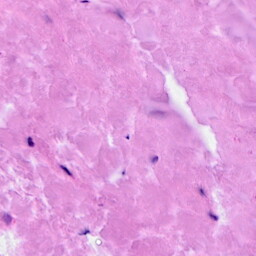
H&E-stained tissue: Breast